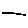
Label: line